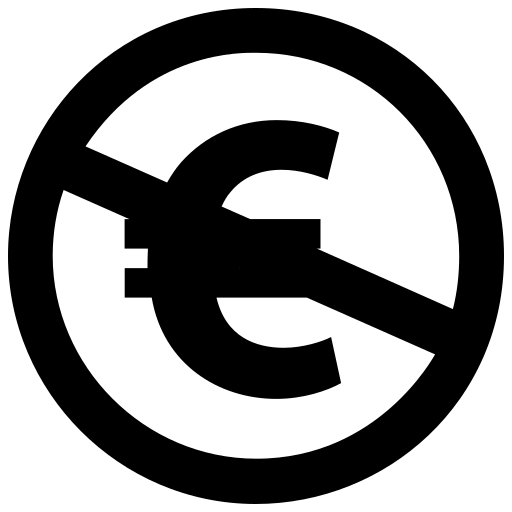
Tags: icon, FontAwesome, fa-icon, brand, creative, commons, nc, eu